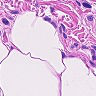
Metastatic tissue present: no